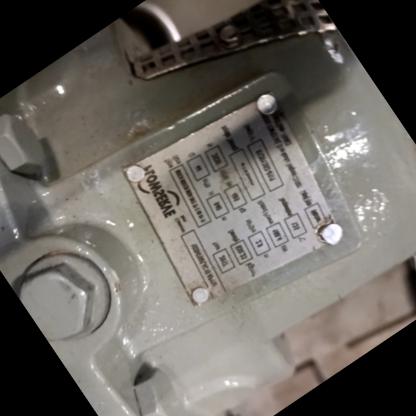
Klasa: tabliczka-znamionowa